Aerial crown-view tile of a tropical tree (Barro Colorado Island, Panama), acquired 20250818:
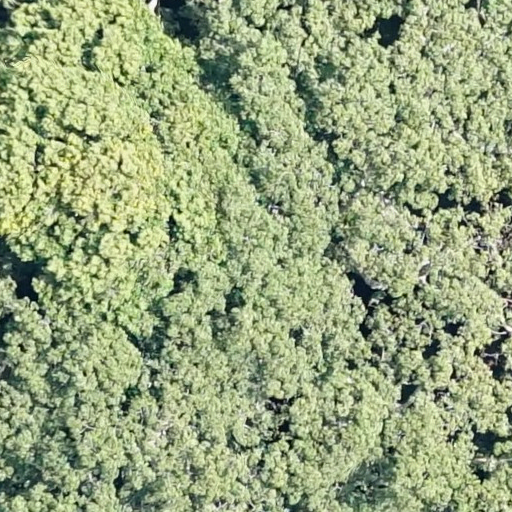
Species: Ceiba pentandra
GBIF accepted scientific name: Ceiba pentandra
Crown area: 827.58 m²